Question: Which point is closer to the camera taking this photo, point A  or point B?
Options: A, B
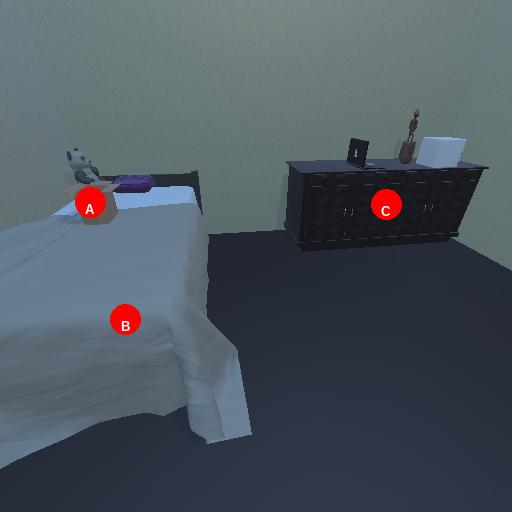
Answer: A